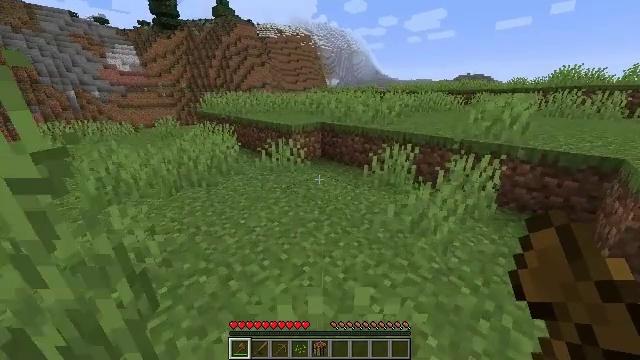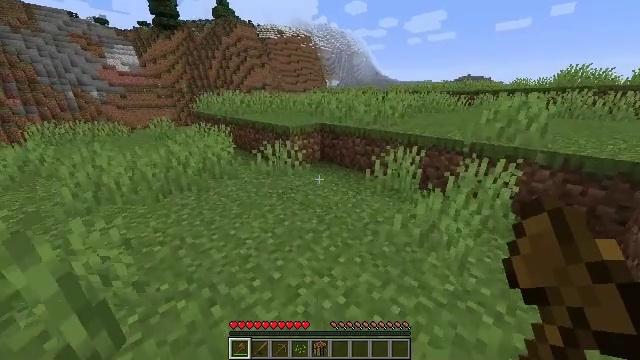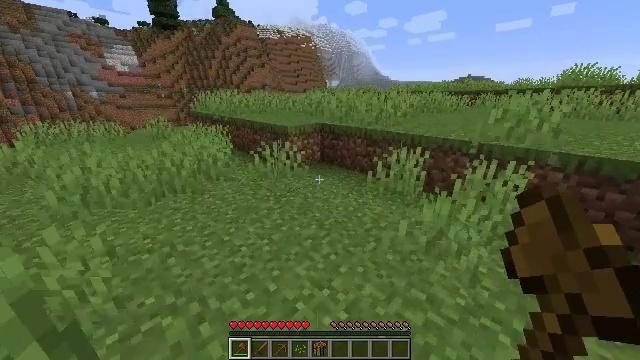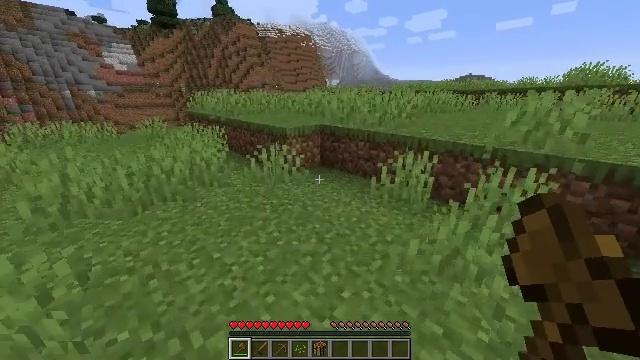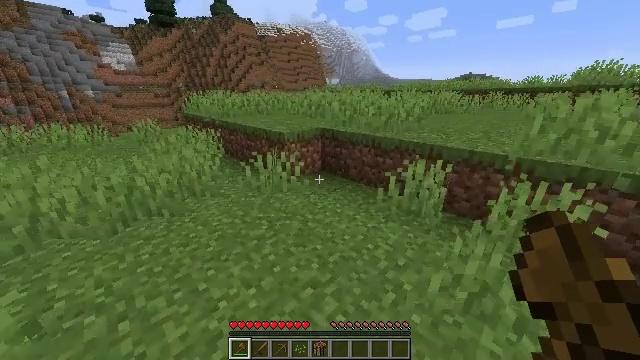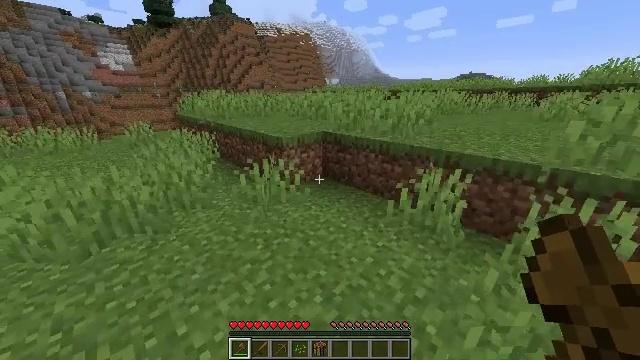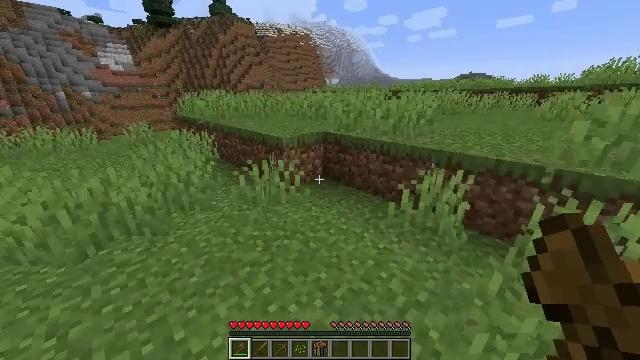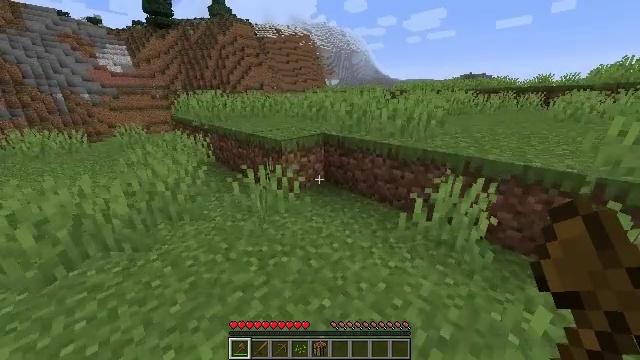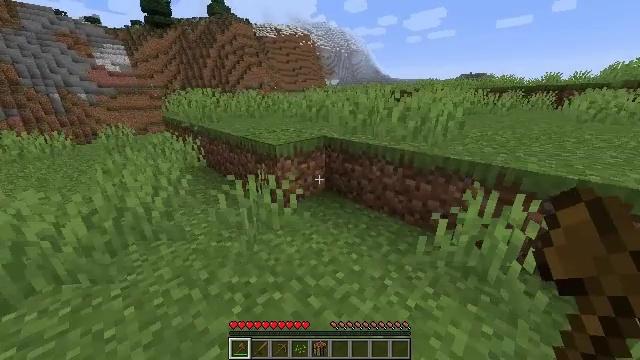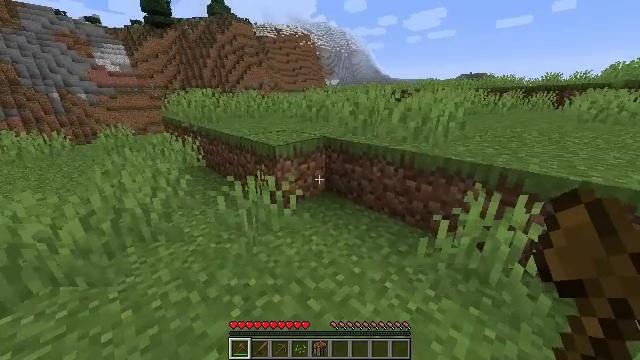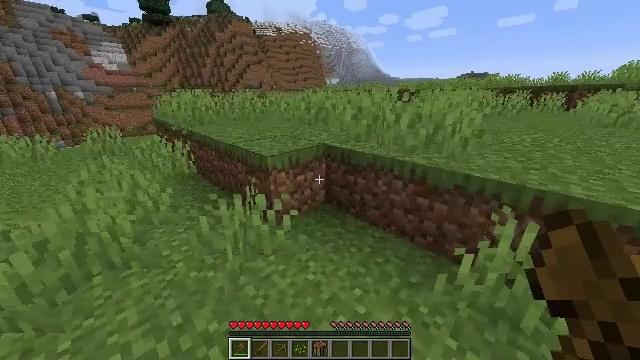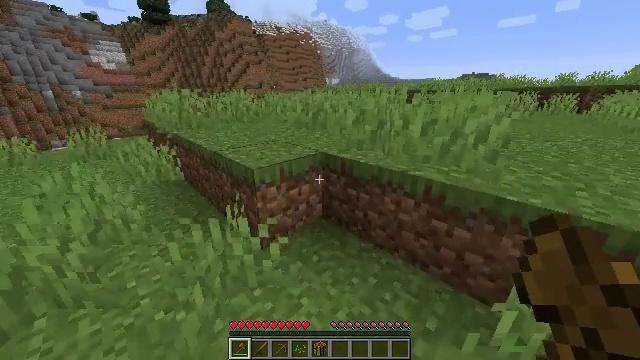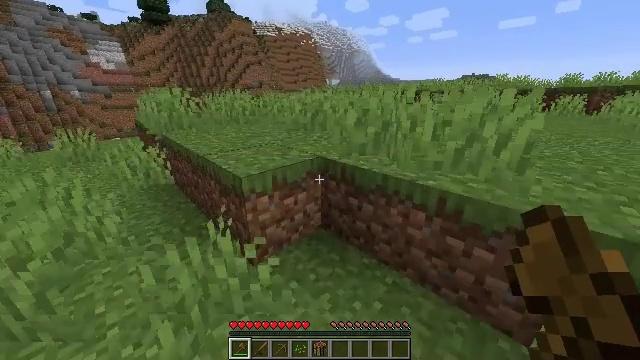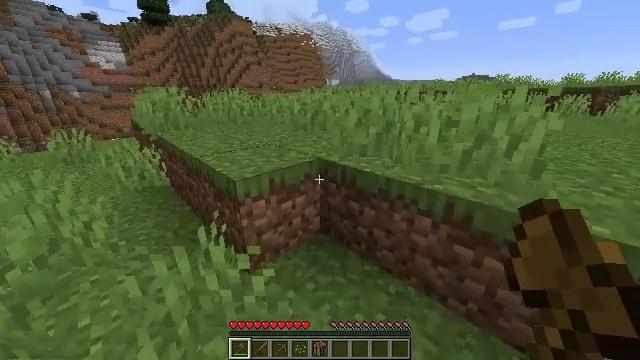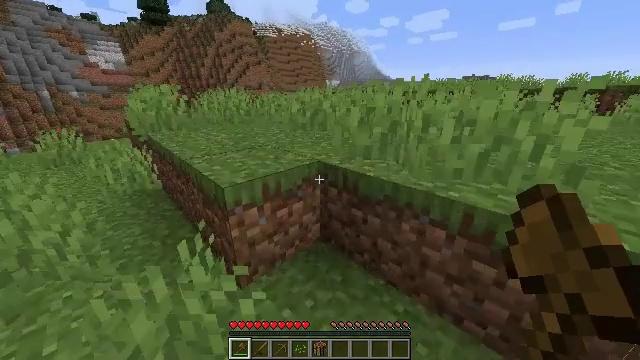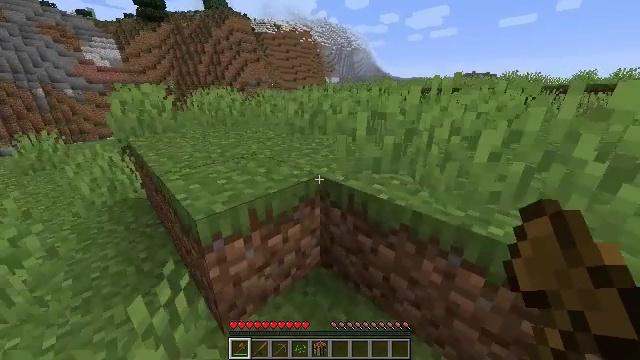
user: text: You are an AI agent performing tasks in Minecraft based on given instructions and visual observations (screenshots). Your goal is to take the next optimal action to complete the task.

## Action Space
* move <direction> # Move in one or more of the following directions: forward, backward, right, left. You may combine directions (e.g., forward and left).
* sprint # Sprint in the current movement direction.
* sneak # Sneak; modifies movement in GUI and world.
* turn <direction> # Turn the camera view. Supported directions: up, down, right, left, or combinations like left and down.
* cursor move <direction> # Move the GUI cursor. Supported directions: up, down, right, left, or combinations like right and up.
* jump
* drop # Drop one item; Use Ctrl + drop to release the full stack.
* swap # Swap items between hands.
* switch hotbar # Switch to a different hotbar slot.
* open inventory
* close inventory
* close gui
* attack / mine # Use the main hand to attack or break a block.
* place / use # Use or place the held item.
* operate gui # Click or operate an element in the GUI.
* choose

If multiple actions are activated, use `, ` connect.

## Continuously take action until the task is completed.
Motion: motion action
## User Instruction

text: Harvest a pumpkin from the field.
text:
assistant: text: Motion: move forward
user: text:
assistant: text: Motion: move forward
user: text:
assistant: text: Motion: move forward
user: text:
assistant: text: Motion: move forward
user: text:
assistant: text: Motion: move forward
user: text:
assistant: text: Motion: move forward
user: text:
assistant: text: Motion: move forward
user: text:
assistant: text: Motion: move forward
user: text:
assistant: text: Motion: move forward
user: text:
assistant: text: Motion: move forward
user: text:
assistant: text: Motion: move forward
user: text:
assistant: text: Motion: move forward
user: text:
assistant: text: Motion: move forward
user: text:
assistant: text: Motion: move forward
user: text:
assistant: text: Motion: move forward
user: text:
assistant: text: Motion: move forward
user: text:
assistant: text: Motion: move forward
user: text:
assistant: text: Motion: move forward, jump
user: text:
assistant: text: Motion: move forward, jump
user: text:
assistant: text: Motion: move forward, jump
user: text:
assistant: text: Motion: move forward, jump
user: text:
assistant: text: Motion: move forward
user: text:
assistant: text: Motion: move forward
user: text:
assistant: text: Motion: move forward
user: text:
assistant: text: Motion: move forward
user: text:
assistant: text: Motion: move forward
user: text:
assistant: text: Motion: move forward
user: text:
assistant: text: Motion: move forward
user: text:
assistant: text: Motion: move forward
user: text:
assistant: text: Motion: move forward